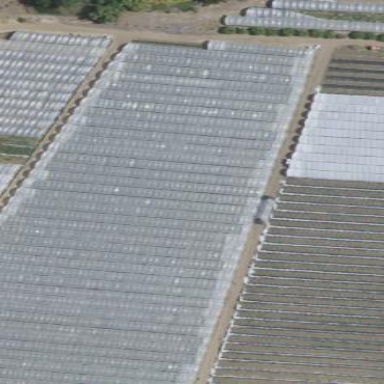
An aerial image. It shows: Plant nursery.